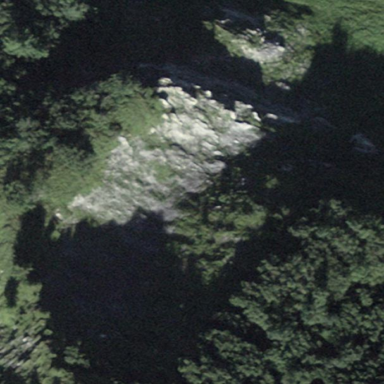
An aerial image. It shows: Landscape dominated by bare rock.